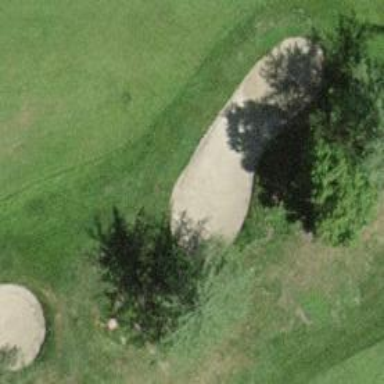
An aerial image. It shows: Bunker on golf course.